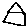
Label: house